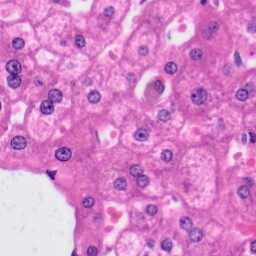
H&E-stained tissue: Liver